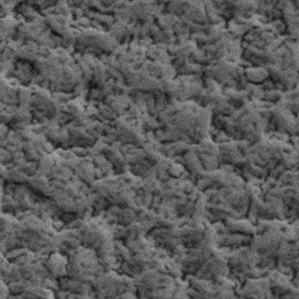
Label: frost